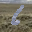
Label: 6